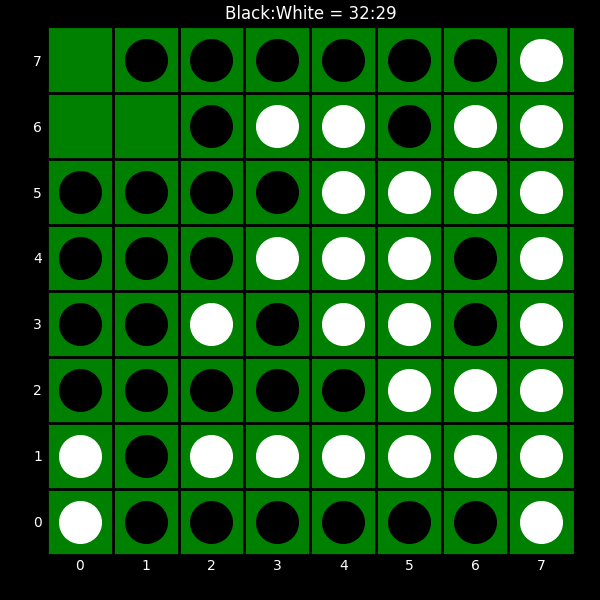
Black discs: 32
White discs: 29